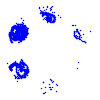
Particle: proton